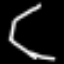
Label: octagon